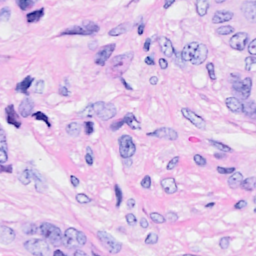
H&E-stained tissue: Breast